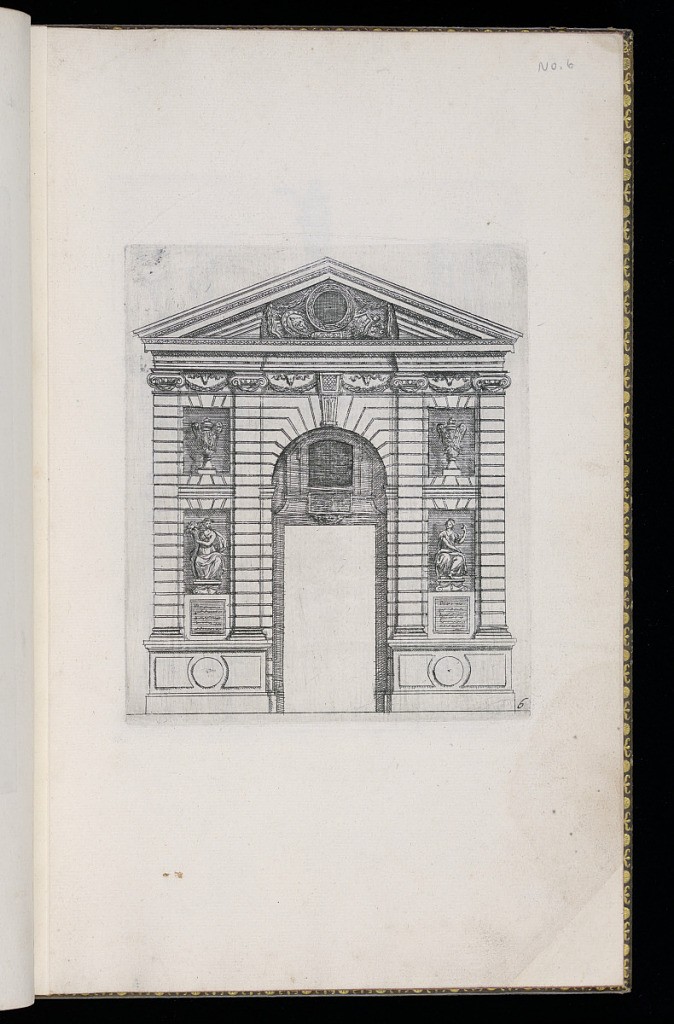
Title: Doorway Design
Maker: D. Antoine Pierretz, French, active 1647
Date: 1647
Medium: Etching on laid paper
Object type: Print
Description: Design for an exterior doorway and façade in the style of a Classical temple. The doors are left blank with an arched overdoor, with two blank frames, and a central mask. The façade decorated with smooth-faced rusticated with a fluted keystone. There are two niches above and below, on either side of the doorframe. The lower niches contain sculpted seated women with illegible inscriptions below. The upper niches contain lidded vases on socles. The molded architrave features capitals, festoons of leaves, and animal skulls with ribbons. Above there are molded running patterns of leaves, and the tympanum is decorated with a blank roundel with arms and armor and framed by a festoon of leaves. The plate is numbered.